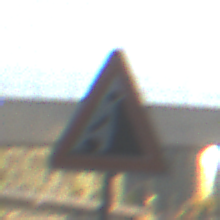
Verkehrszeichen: SteinschlagRechts
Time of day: SunriseSunset
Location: Outdoor (Urban)
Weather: PartlyCloudy
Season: NotSpecified
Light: Natural